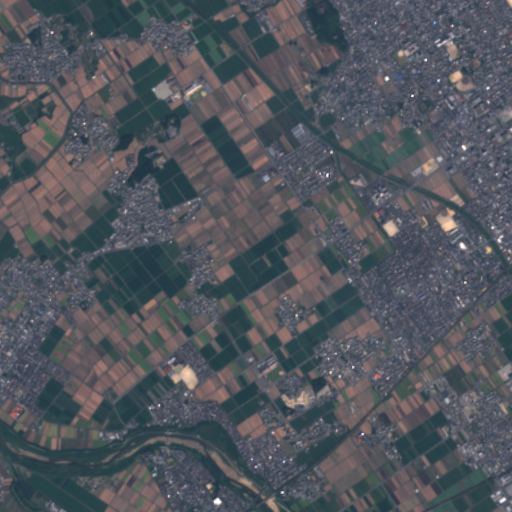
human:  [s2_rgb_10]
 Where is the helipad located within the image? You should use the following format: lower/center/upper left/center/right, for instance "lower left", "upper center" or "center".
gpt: The helipad is located in the center right of the image.
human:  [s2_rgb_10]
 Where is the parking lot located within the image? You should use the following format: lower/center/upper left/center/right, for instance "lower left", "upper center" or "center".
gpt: The parking lot is located in the upper right of the image.
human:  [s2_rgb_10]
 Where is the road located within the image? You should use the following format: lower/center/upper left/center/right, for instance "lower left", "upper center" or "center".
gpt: There is no road in the image.